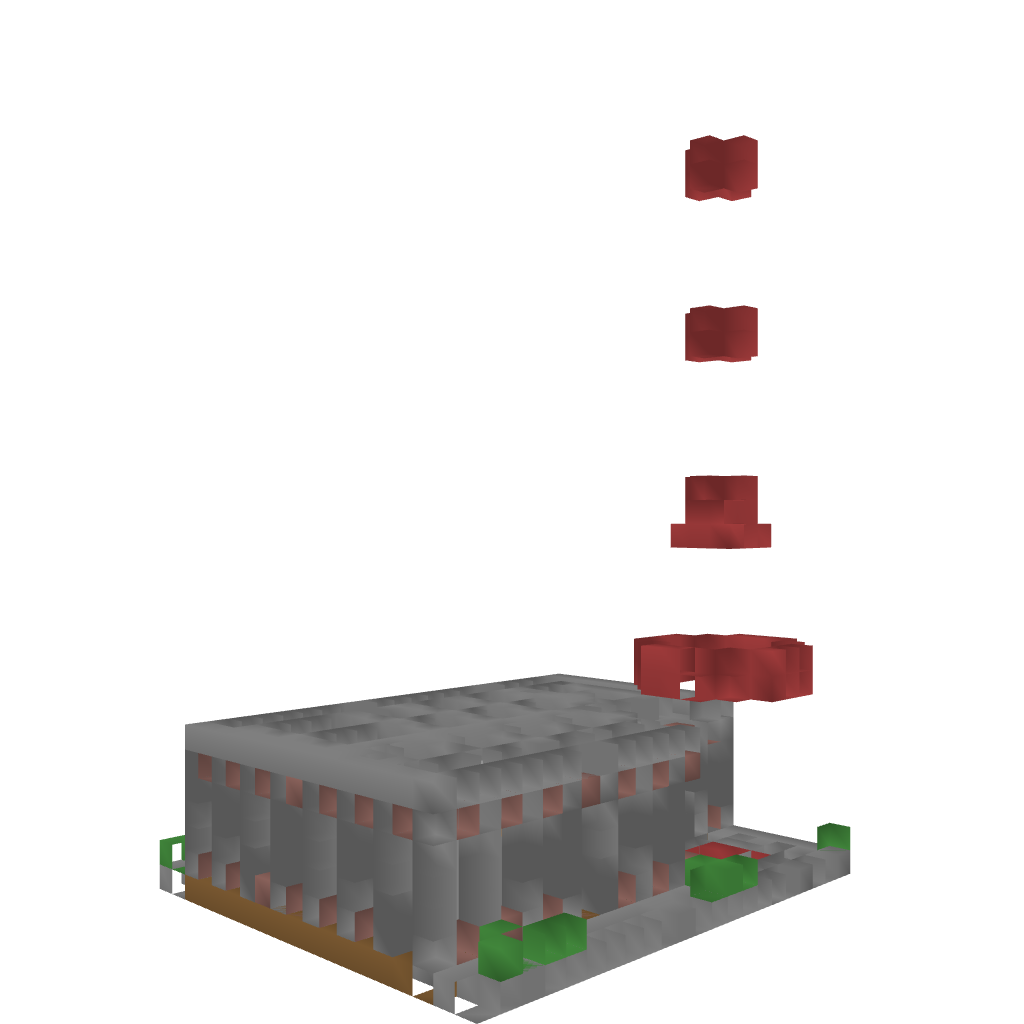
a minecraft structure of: Medium Factory bad low quality